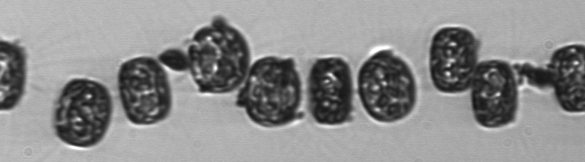
Label: Thalassiosira